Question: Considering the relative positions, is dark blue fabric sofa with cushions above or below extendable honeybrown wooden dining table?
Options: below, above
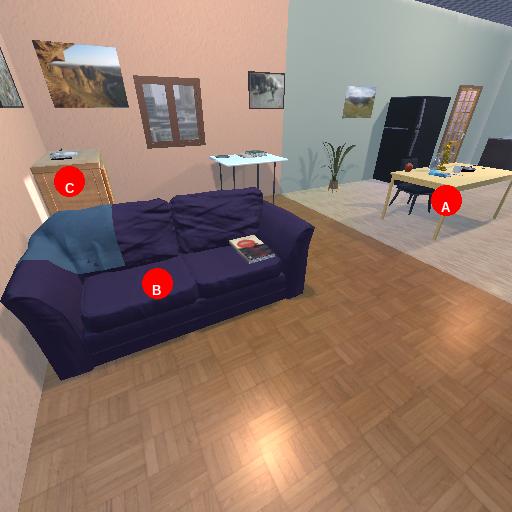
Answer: below